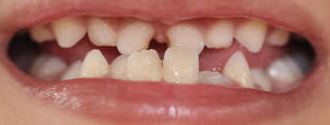
Condition: hypodontia